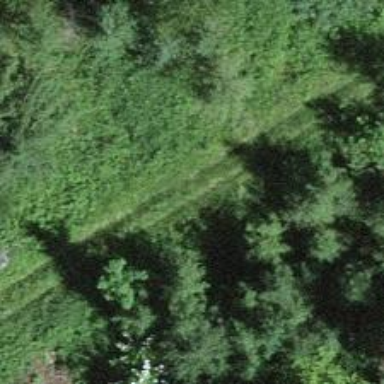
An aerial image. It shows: Track with grade 4 tracktype.